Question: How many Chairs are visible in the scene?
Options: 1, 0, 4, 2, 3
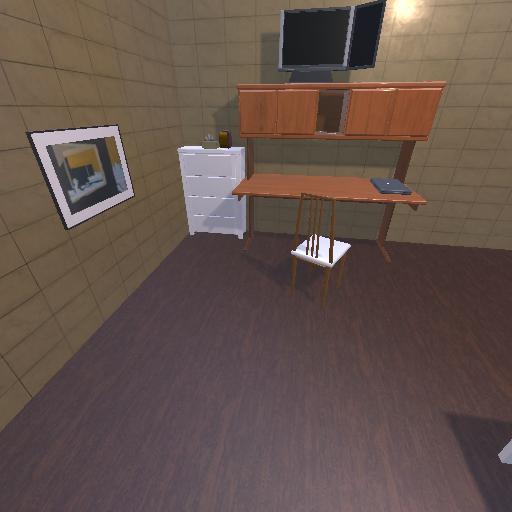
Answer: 1